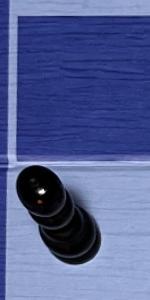
Label: Pawn_Black